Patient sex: F
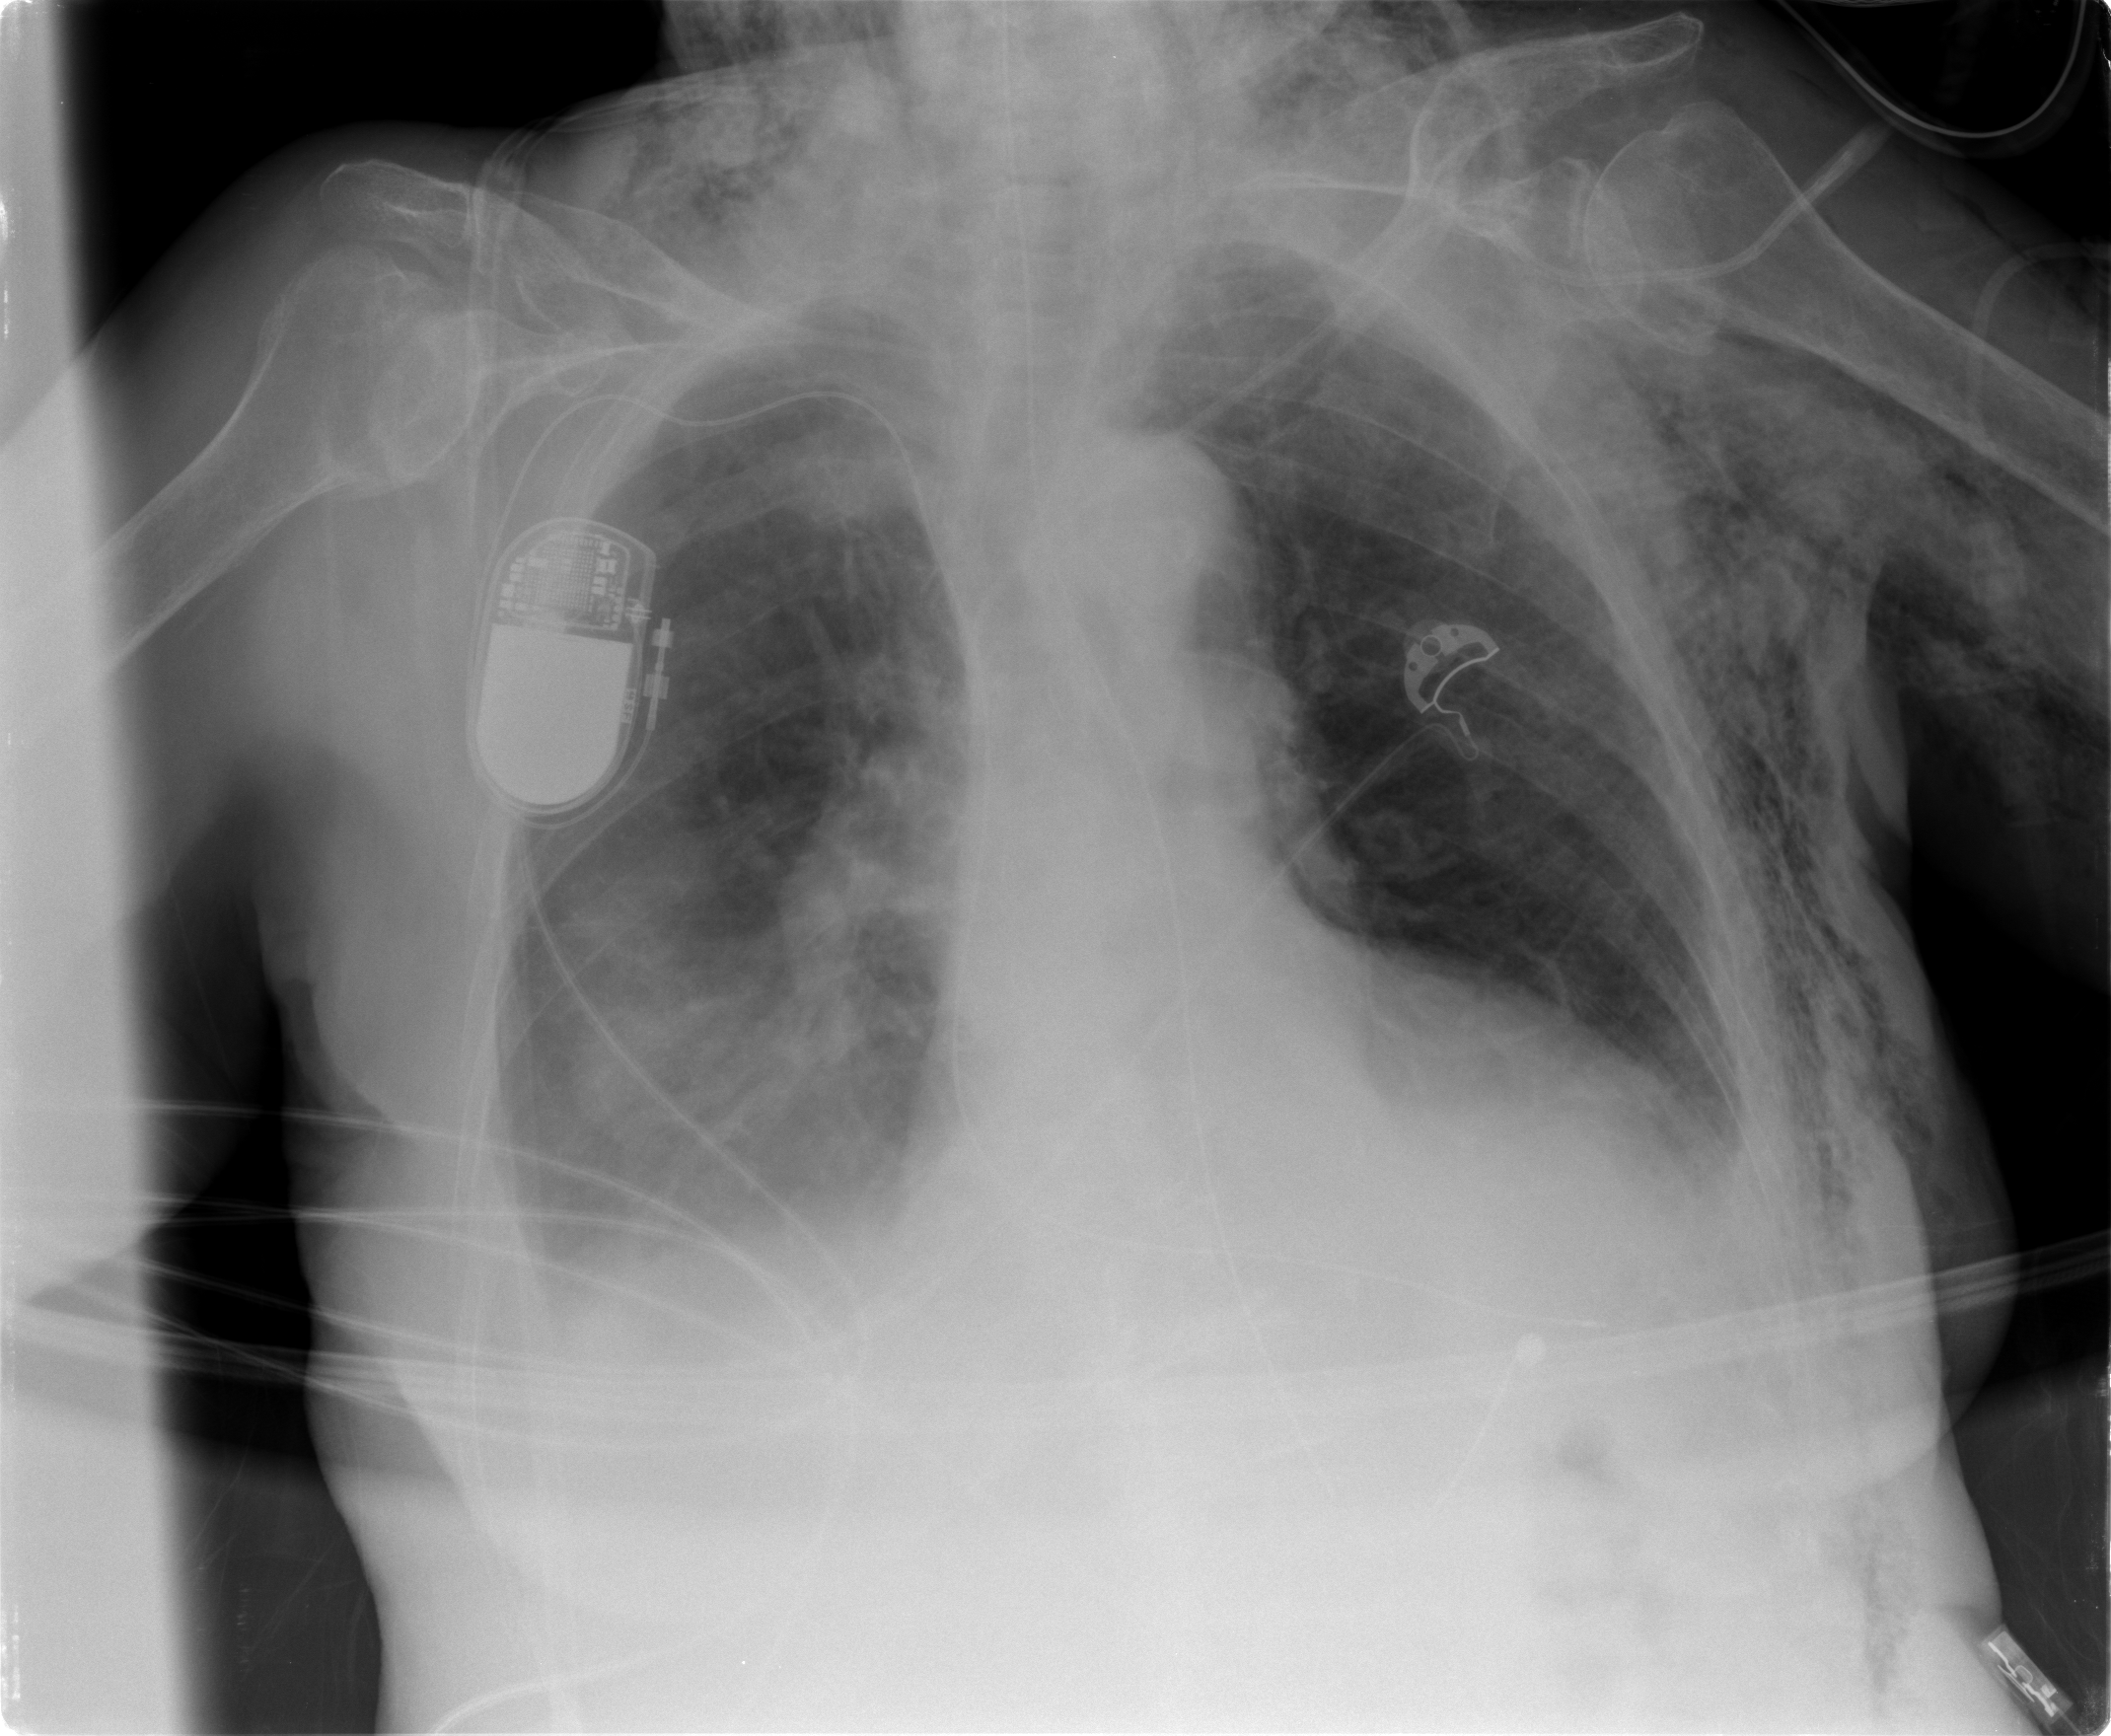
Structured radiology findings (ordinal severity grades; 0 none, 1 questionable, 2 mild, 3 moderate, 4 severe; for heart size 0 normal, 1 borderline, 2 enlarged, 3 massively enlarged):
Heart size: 0
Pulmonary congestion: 0
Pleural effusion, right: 2
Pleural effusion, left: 1
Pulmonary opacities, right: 2
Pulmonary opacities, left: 0
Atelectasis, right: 1
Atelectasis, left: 0